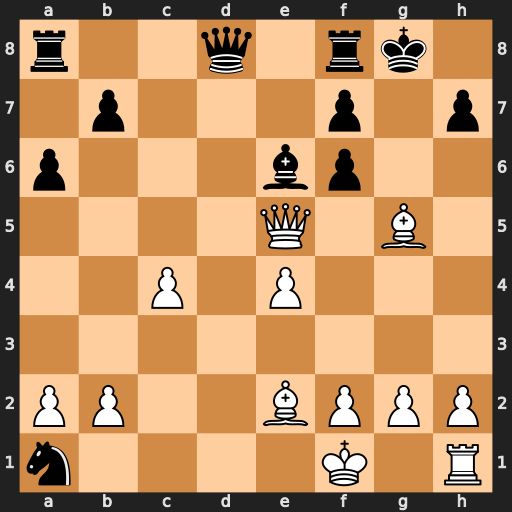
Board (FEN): r2q1rk1/1p3p1p/p3bp2/4Q1B1/2P1P3/8/PP2BPPP/n4K1R
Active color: w
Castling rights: -
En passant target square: -
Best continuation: Bxf6 Qxf6 Qxf6